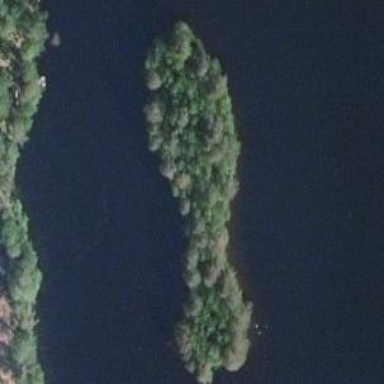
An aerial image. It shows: Island.